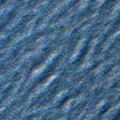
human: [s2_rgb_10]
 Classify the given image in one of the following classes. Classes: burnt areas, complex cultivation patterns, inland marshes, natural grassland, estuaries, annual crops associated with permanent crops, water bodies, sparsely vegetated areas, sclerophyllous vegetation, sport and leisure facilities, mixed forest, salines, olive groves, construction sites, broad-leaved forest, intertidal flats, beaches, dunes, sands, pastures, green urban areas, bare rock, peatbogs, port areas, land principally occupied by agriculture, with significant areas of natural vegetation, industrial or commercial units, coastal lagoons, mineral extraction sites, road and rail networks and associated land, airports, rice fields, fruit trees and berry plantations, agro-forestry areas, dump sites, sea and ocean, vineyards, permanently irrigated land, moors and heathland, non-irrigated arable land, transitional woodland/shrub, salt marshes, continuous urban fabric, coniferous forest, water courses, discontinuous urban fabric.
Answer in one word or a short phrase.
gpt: sea and ocean